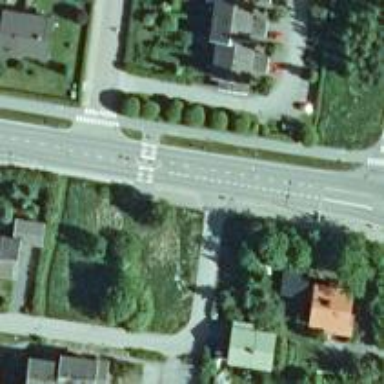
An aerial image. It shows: Marked road crossing with pedestrian island.